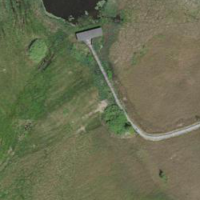
EUNIS habitat code: 16
Species observed at this site:
Tachybaptus ruficollis
Corvus corone
Podiceps cristatus
Turdus philomelos
Fulica atra
Anas crecca
Alcedo atthis
Anthus spinoletta
Aegithalos caudatus
Aeshna mixta
Buteo buteo
Sylvia atricapilla
Turdus iliacus
Muscicapa striata
Chroicocephalus ridibundus
Phylloscopus collybita
Larus michahellis
Cygnus olor
Gallinula chloropus
Ardea alba
Lymnocryptes minimus
Erithacus rubecula
Pica pica
Phoenicurus ochruros
Panurus biarmicus
Falco tinnunculus
Picus viridis
Acrocephalus scirpaceus
Anas acuta
Motacilla cinerea
Cyanistes caeruleus
Mergus serrator
Acrocephalus arundinaceus
Grus grus
Anas platyrhynchos
Sturnus vulgaris
Somatochlora flavomaculata
Ixobrychus minutus
Aythya fuligula
Fringilla coelebs
Passer domesticus
Passer montanus
Filipendula ulmaria
Phalacrocorax carbo
Mentha aquatica
Mareca strepera
Parus major
Locustella luscinioides
Motacilla alba
Delichon urbicum
Anax imperator